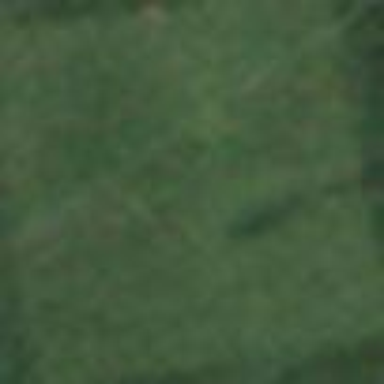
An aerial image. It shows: Golf tee on grassy land.